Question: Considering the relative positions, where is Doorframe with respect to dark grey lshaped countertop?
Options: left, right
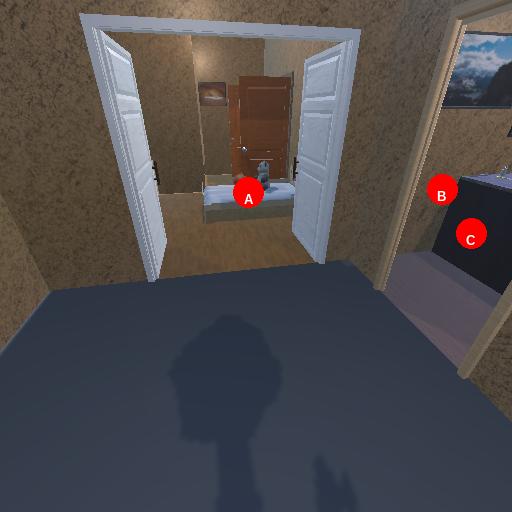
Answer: left